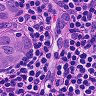
Metastatic tissue present: yes